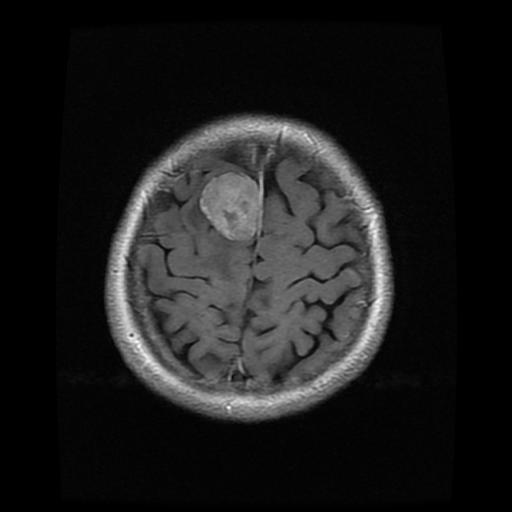
Label: meningioma